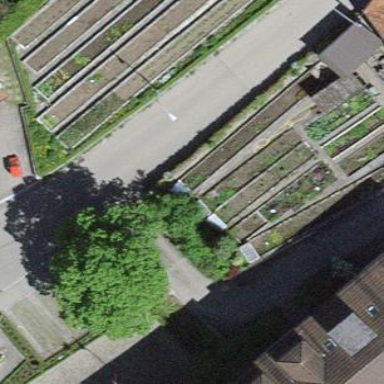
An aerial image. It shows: Garden centre housed in building.